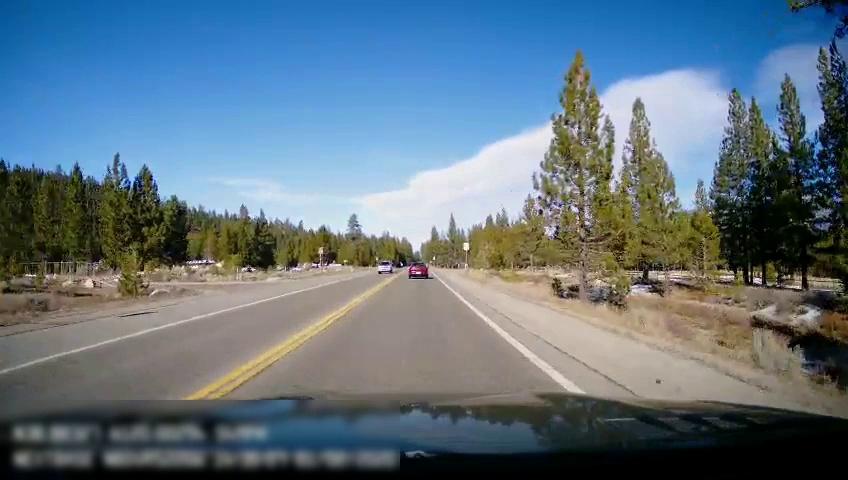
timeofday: Day
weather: Sunny
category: Drivable Space
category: Vehicles | Car
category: Vehicles | SUV
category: Lanes | Current Lane
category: Lanes | Current Lane
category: Lanes | Opposite Lane